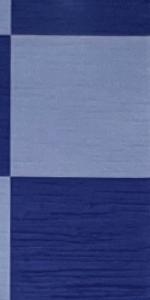
Label: Empty